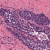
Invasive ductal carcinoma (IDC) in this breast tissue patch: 0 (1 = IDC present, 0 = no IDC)